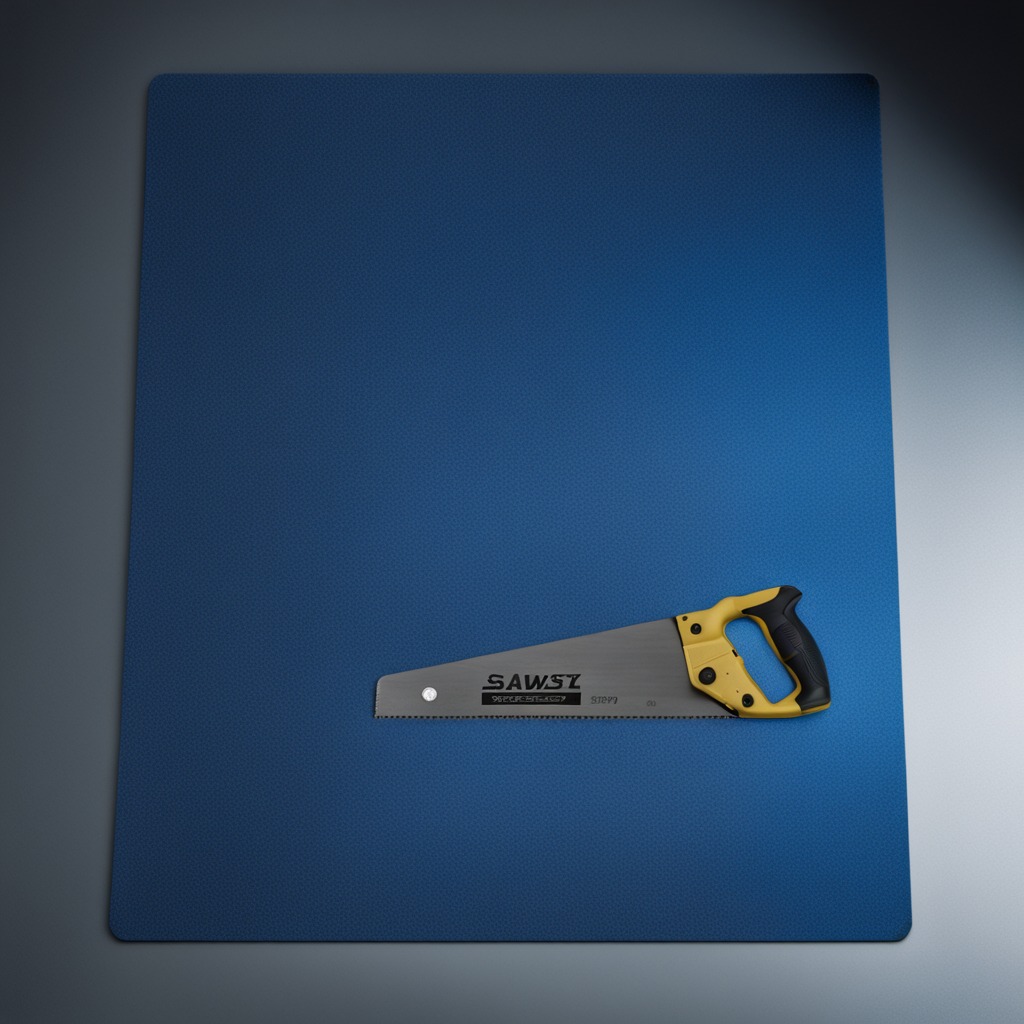
A metal saw is lying on a clean granite tabletop.